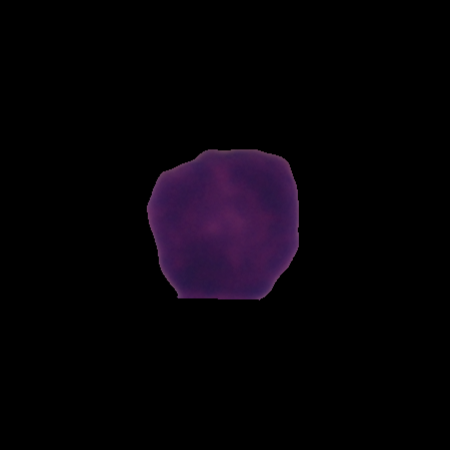
Label: healthy